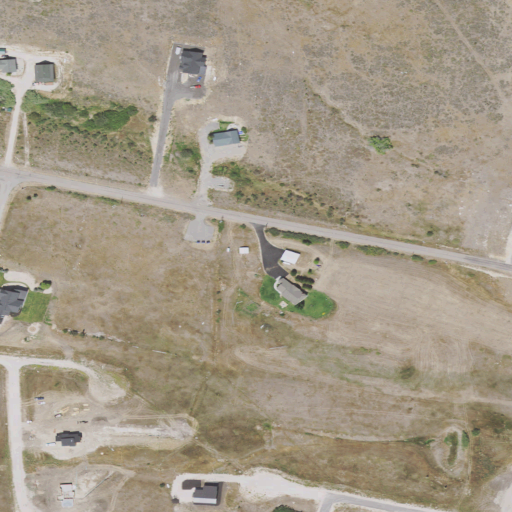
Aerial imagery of valley in Idaho named French Hollow containing shrub, open development, low intensity development, and medium intensity development